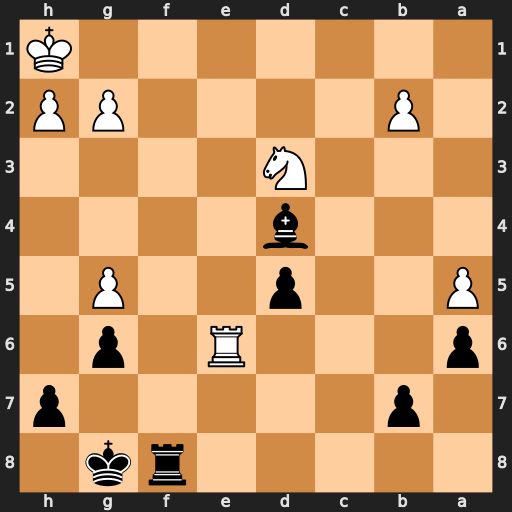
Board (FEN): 5rk1/1p5p/p3R1p1/P2p2P1/3b4/3N4/1P4PP/7K
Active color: b
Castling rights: -
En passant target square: -
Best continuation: Rf1#